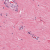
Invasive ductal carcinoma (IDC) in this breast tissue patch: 0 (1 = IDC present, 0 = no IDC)